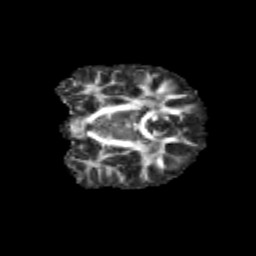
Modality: FA
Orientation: coronal
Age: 12
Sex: male
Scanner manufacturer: siemens
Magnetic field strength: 3 T
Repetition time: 3.8 s
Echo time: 0.07 s